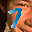
Label: 7